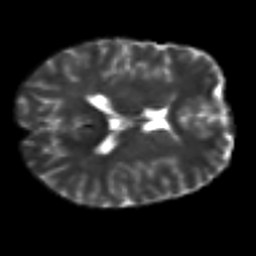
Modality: T2w
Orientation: axial
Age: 25
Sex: male
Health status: healthy
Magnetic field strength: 3 T
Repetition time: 8.4 s
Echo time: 0.0926 s